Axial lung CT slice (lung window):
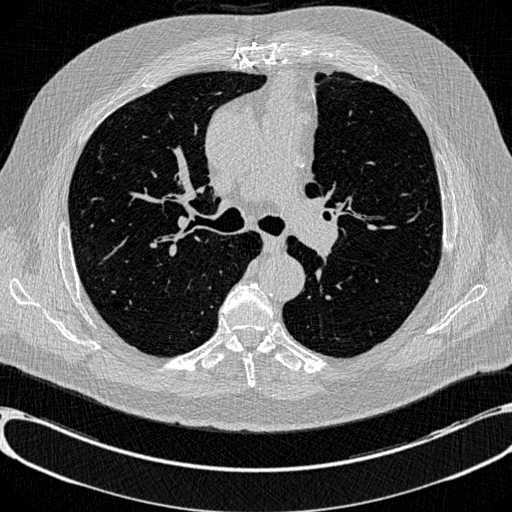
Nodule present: no